Question: I want to show my product in hierarchy in Google Search like:

I tried keyword like "how to set product list in hierarchy through meta tags", but I did not find what I want.
How can I search this type of question in Google and how to set product design in hierarchy?
As above said this is repeated question but i already told that i tried keyword like how to set product design in hierarchy because i don't know specific keyword for it and i didn't copy it.
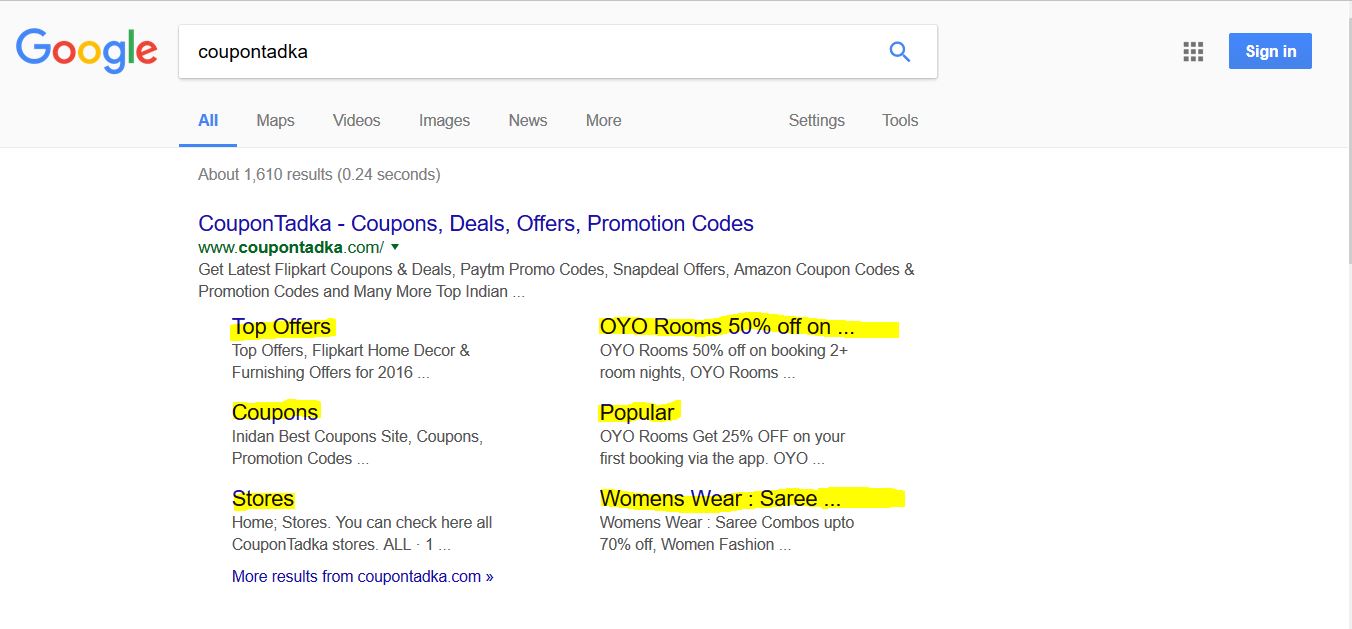
Answer: Its called as in Schema Markup, which allows you to help in SEO,
<URL>
Here is the code (microdata) for that
'''
<ul itemscope itemtype="http://www.schema.org/SiteNavigationElement">
<li itemprop="name"><a itemprop="url" href="http://www.example.com/our-advantage">Our Advantage</a></li>
<li itemprop="name"><a itemprop="url" href="http://www.example.com/our-travel-experts">Travel Experts</a></li>
<li itemprop="name"><a itemprop="url" href="http://www.example.com/destinations">Destinations</a></li>
<li itemprop="name"><a itemprop="url" href="http://www.example.com/cruises">Cruises</a></li>
<li itemprop="name"><a itemprop="url" href="http://www.example.com/interests">Interests</a></li>
<li itemprop="name"><a itemprop="url" href="http://www.example.com/explore-your-world/interests/hotels-and-resorts">Hotels</a></li>
<li itemprop="name"><a itemprop="url" href="http://www.example.com/travel-guides">Travel Resources</a></li>
</ul>
'''
and refer the below link for more information
<URL>